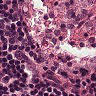
Metastatic tissue present: no